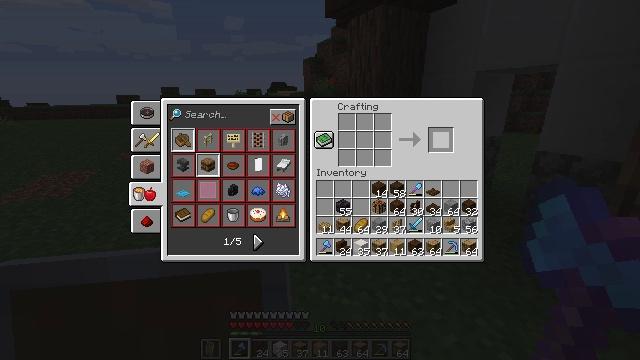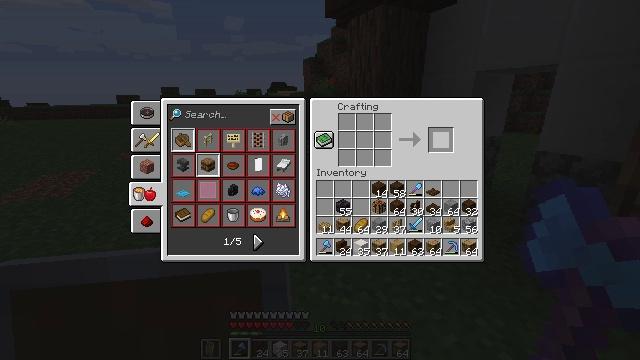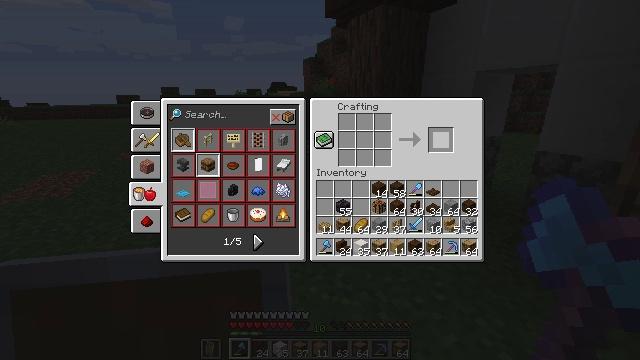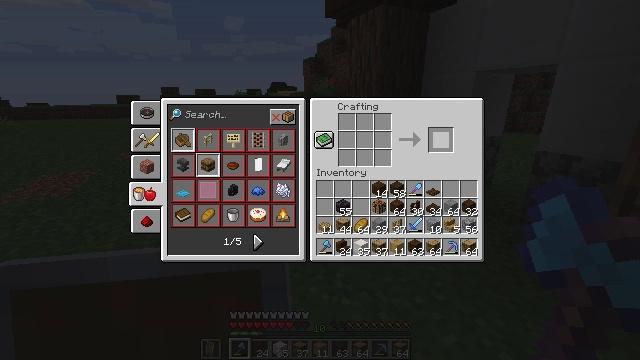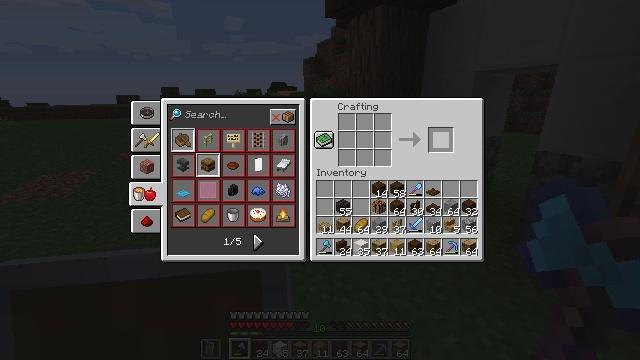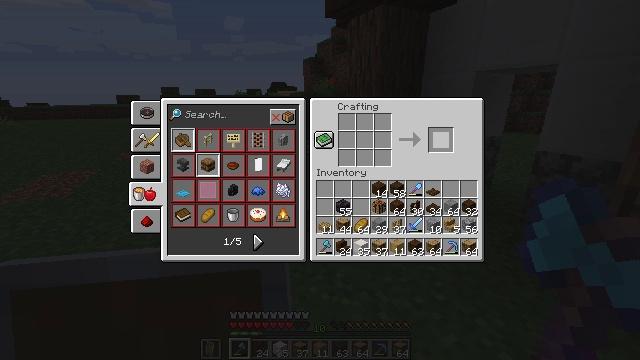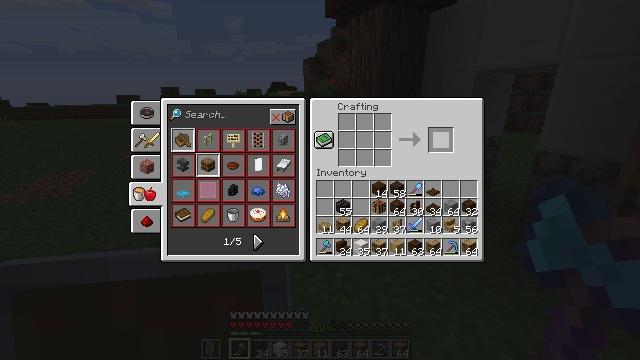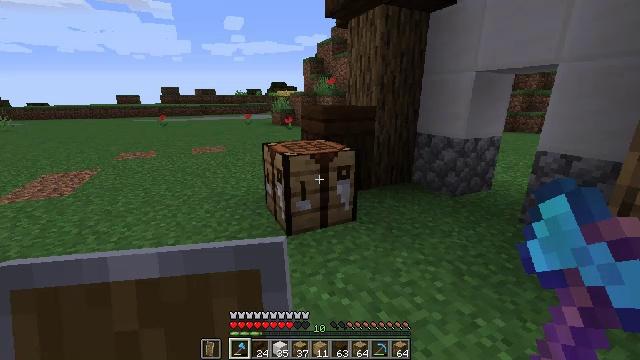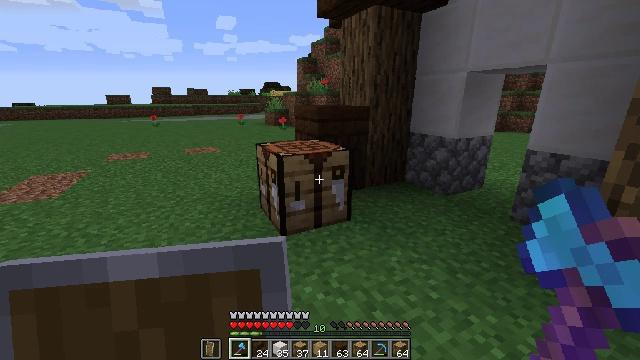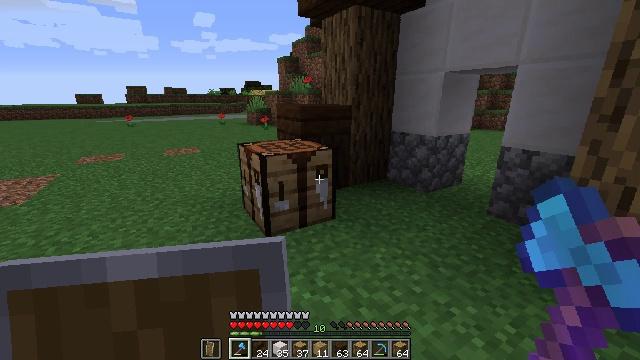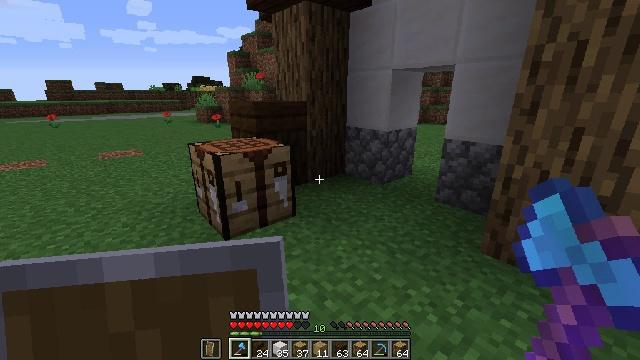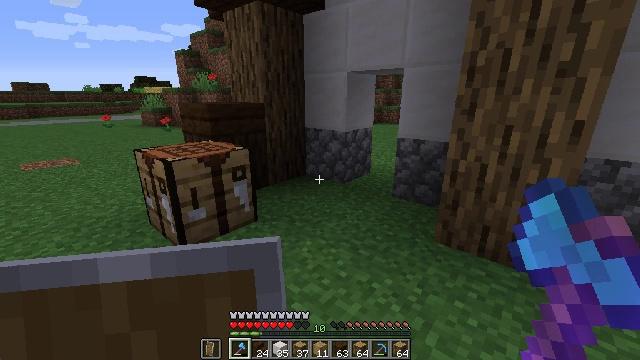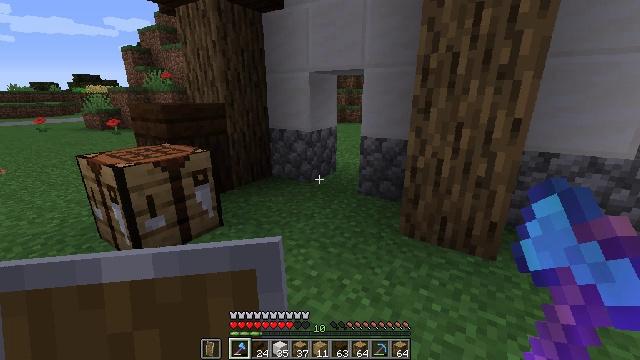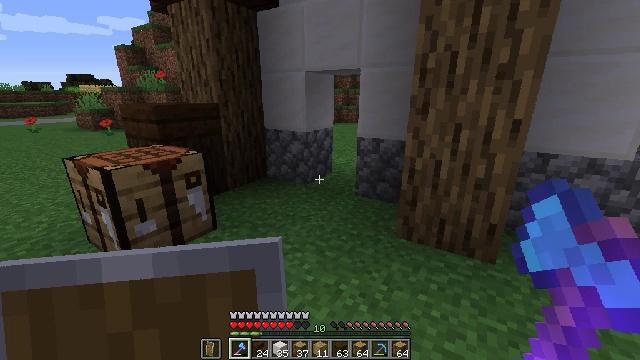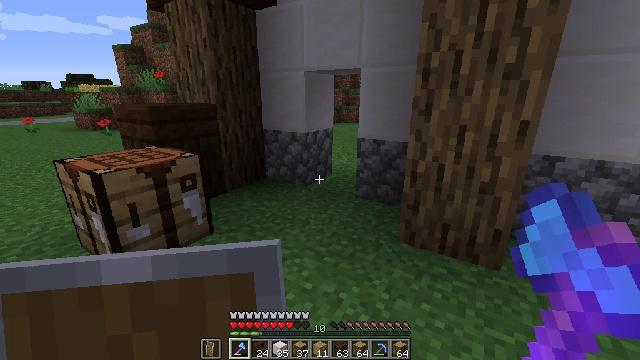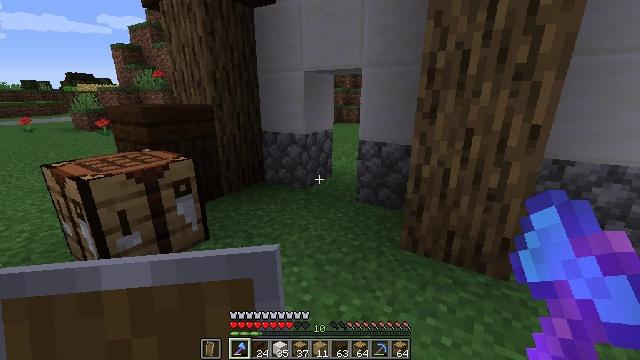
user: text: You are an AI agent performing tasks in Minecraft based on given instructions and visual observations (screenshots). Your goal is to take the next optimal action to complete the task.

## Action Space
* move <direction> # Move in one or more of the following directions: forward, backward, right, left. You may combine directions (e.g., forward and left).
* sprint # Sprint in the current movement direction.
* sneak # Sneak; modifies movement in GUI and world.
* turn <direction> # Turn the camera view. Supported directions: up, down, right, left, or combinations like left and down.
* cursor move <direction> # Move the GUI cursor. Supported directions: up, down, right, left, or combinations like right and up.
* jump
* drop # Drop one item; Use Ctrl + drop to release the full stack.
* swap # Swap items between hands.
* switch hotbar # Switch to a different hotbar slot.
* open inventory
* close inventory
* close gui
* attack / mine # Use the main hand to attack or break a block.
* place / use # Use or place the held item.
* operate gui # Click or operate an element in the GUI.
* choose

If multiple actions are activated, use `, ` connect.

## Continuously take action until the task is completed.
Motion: motion action
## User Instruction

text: Open the crafting table and craft a cobblestone wall.
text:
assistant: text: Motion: sneak, open gui
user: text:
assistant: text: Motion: sneak
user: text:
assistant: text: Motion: sneak
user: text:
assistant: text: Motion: sneak
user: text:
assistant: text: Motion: sneak
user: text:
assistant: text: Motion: no_op
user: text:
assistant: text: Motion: no_op
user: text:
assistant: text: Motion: turn right, close gui
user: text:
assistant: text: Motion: turn right
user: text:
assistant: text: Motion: turn right
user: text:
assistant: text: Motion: turn right
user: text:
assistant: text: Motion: turn right
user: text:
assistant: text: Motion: move forward
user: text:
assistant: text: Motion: move forward
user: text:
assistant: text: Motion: move forward
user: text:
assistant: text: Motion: move forward
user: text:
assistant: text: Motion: move forward, turn down
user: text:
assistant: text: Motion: move forward and move left, turn down
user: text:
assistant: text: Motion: move forward and move left, turn right and down
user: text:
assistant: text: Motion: move forward and move left, turn right and down
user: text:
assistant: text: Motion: turn right
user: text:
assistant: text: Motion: turn right
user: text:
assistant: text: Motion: turn right and up
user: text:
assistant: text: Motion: move right, turn right and up
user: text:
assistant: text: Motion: move right, turn right
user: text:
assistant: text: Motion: move right, turn left and up
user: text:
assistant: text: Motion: move right
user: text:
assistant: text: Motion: move forward and move right
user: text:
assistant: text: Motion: move forward and move right
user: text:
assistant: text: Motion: move forward and move right